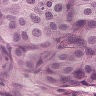
Metastatic tissue present: yes